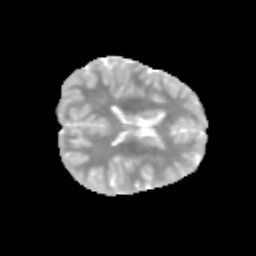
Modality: MD
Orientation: axial
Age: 9
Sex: female
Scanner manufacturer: siemens
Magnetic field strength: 3 T
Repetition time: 3.8 s
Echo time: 0.07 s